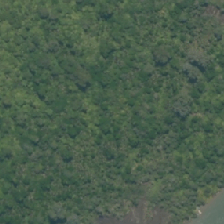
Land cover: indigenous_forest